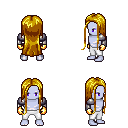
a pixel art fantasy rpg character, male body template, dark elf, purple skin, steel arm armor, white pants, blonde extra-long hairstyle, gold gloves, four views (front, back, left, right), 2x2 character sprite sheet, small pixel art, hard edges, no anti-aliasing